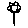
Label: flower